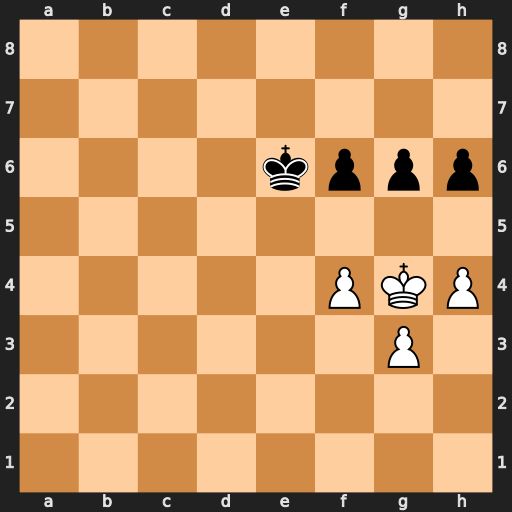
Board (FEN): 8/8/4kppp/8/5PKP/6P1/8/8
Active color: w
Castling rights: -
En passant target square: -
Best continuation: f5+ Kf7 fxg6+ Kxg6 h5+